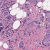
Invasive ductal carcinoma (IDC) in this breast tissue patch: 1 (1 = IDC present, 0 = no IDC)